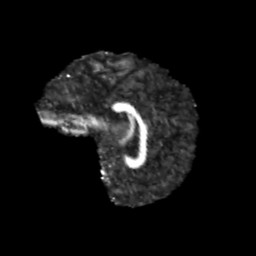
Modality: FA
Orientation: sagittal
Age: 13
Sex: female
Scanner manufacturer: siemens
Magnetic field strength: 3 T
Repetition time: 3.8 s
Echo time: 0.07 s